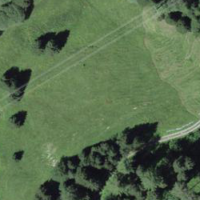
EUNIS habitat code: 43
Species observed at this site:
Petasites albus